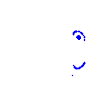
Particle: electron